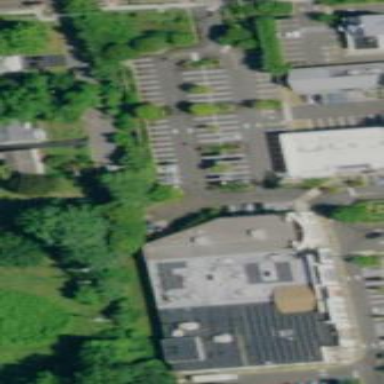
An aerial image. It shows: Mall.